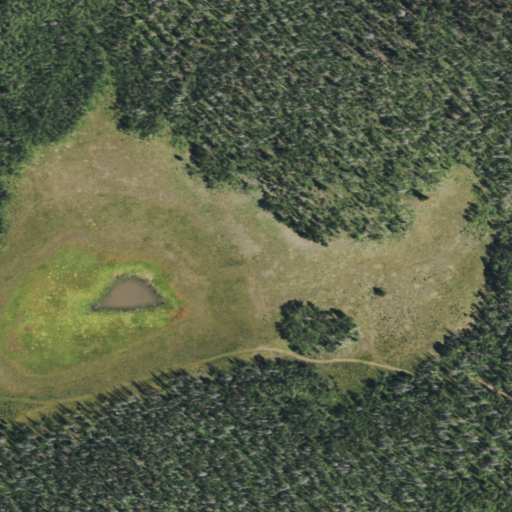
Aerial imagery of plain(s) in Colorado named Lake Mountain Park containing evergreen forest, woody wetlands, herbaceous wetlands, grassland, shrub, and deciduous forest